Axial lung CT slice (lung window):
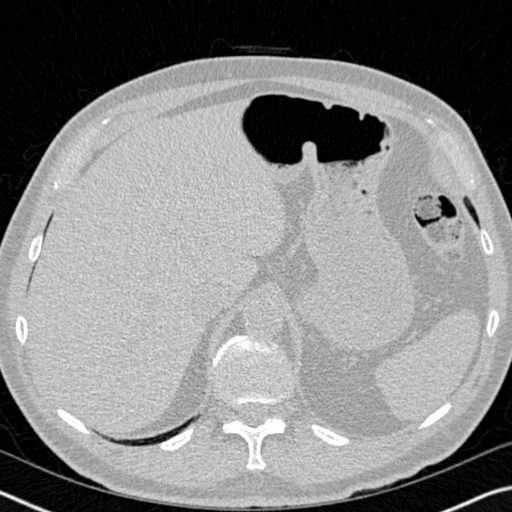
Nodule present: no